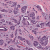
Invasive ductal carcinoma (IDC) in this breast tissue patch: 1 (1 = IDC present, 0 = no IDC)